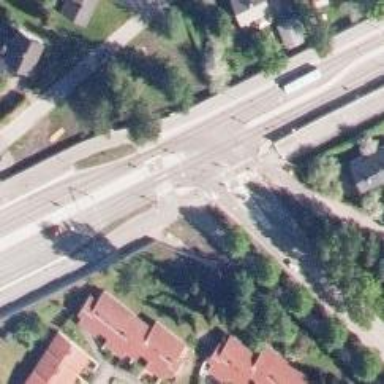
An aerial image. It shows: Asphalt cycleway.